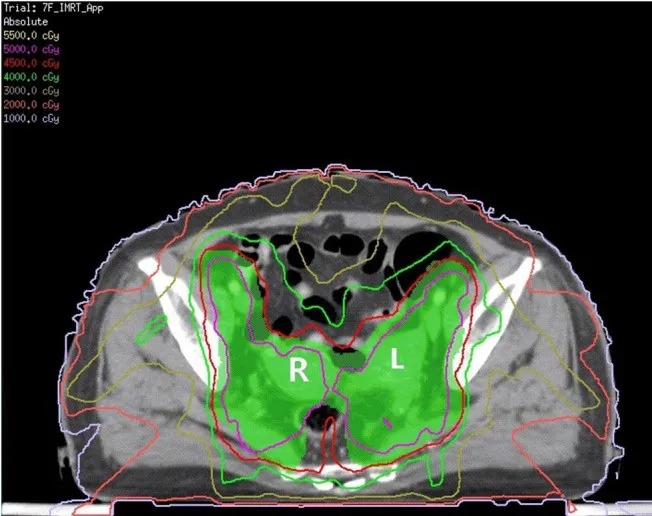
The green area is shown as PTV. The red line is the 4,500 cGy isodose curve. L, left uterine; R, right uterine.
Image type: radiology (ct)